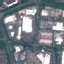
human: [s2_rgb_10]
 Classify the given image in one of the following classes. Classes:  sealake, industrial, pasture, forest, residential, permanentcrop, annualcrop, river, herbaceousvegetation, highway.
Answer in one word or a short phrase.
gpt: Industrial